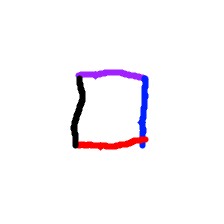
Shape: square